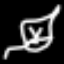
Label: leaf